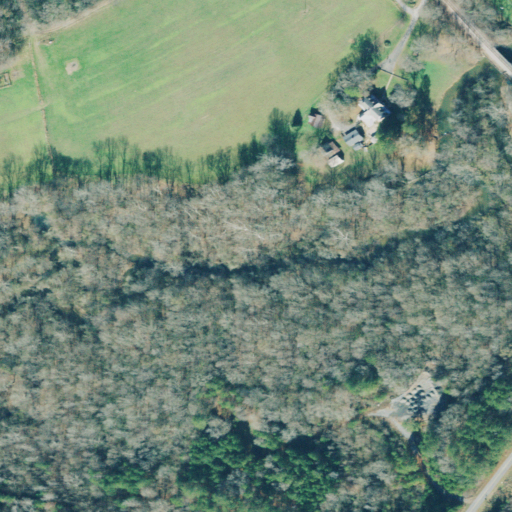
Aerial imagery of valley in Georgia named Morgan Valley containing mixed forest, pasture, open development, evergreen forest, low intensity development, deciduous forest, and woody wetlands